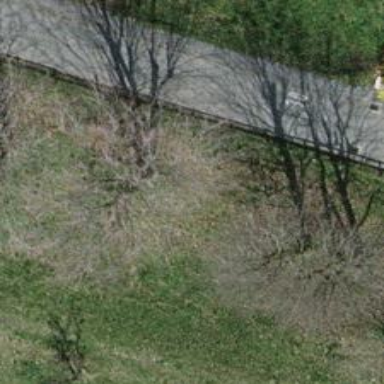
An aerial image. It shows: Garden with deciduous broadleaved trees.